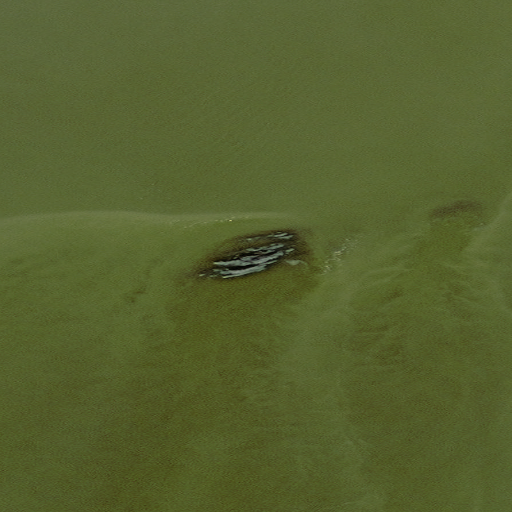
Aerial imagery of bar in Alaska named North Rock containing only unknown